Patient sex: M
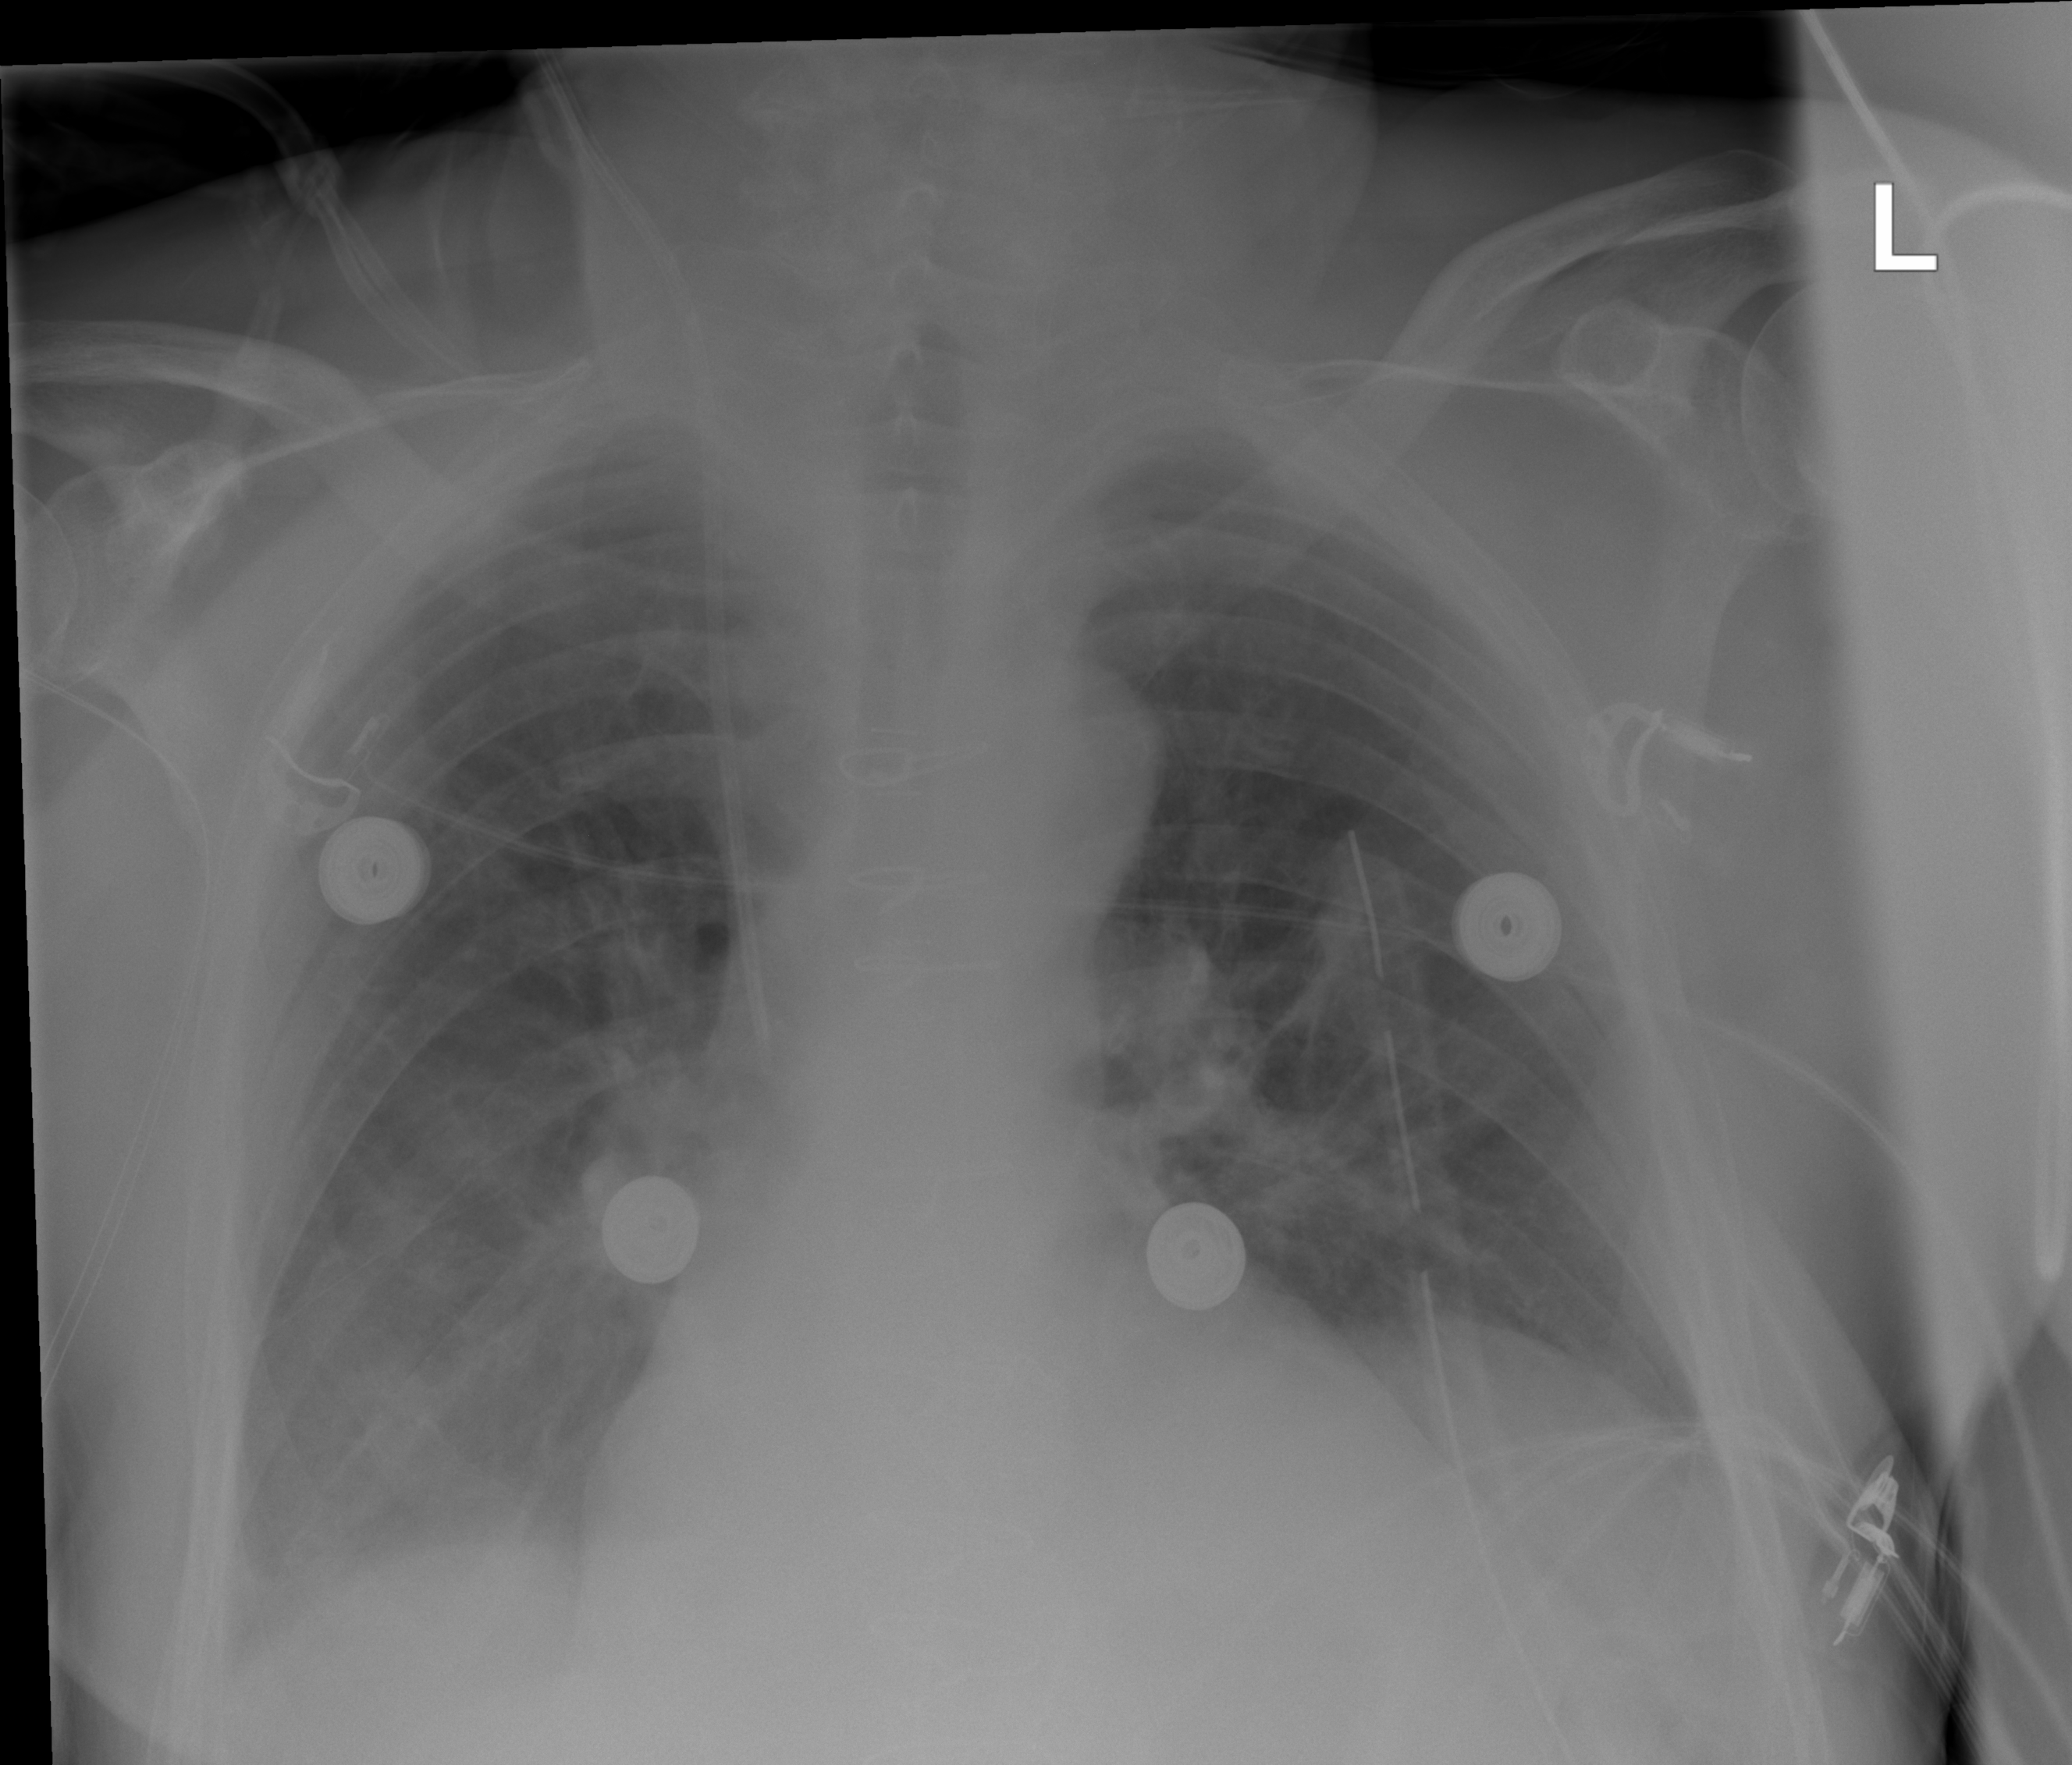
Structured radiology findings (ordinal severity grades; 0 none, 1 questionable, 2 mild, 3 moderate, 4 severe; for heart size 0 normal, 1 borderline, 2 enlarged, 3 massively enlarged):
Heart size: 0
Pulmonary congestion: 1
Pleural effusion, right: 1
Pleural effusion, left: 0
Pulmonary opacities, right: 0
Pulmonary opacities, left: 0
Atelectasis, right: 2
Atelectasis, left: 1